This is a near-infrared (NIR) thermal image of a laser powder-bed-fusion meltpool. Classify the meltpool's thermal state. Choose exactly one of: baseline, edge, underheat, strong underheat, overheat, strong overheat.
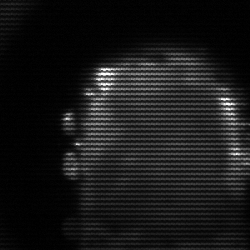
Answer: baseline